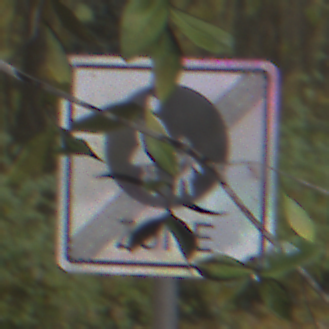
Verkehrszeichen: EndeFussgaengerzone
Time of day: MorningAfternoon
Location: Outdoor (Nature)
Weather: Overcast
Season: Autumn
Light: Natural